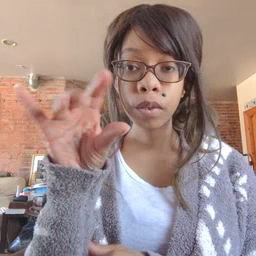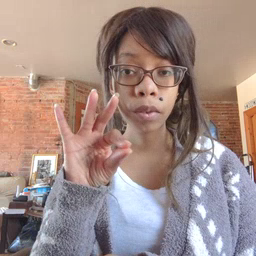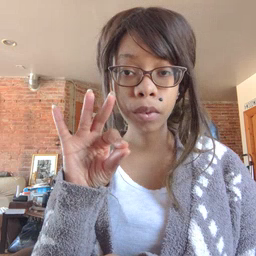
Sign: feet